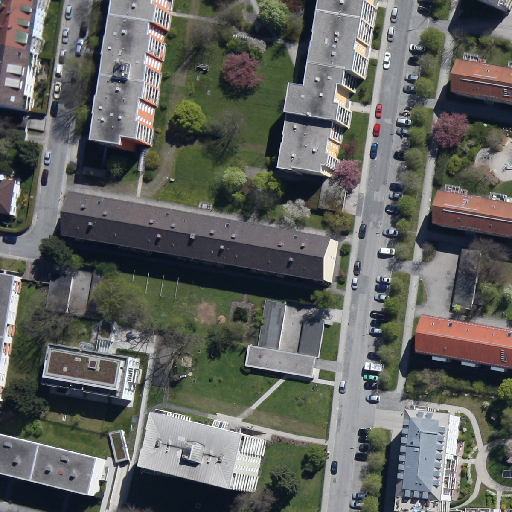
Referring expression: car in the parking area